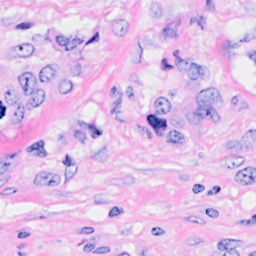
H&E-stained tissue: Breast